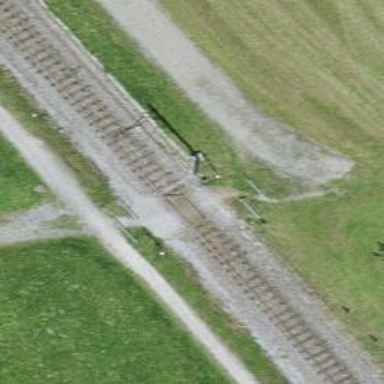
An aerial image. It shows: Railway level crossing.